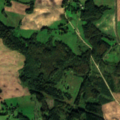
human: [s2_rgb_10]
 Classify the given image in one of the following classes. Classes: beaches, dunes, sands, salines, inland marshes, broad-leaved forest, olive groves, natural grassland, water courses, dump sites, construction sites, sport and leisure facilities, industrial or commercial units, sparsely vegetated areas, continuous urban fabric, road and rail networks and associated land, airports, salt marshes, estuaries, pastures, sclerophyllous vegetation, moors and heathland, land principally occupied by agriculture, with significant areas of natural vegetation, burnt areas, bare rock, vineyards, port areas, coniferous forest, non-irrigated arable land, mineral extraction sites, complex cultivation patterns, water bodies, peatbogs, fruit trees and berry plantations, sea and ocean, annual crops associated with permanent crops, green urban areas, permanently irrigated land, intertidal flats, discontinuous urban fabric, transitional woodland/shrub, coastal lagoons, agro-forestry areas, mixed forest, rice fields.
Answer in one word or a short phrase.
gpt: non-irrigated arable land, complex cultivation patterns, land principally occupied by agriculture, with significant areas of natural vegetation, broad-leaved forest, mixed forest